Question: I have a navigation that looks like this:

The selected page has an orange arrow which i made it with an png image.My question is can i make that arrow with css/css3?
The code is:
'''
nav ul li {
display: block;
padding: 25px 40px 25px;
}
nav ul li a{
color: #fff;
text-decoration: none;
font-size: 16px;
}
nav ul li.selected a{
color: #ef5a29;
}
nav ul li.selected{
background-image: url('../img/arrow.png');
background-position: right;
background-repeat: no-repeat;
}
'''
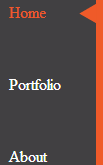
Answer: Using some magic of the ':after' pseudo object, you don't even need to change the html markup =)
You could try something like that:
'''
nav ul li.selected:after{
content:'';
float:right;
width: 0;
height: 0;
border-top: 16px solid transparent;
border-bottom: 16px solid transparent;
border-right: 20px solid #ef5a29;
}
'''
or as I did in the jsfiddle below:
'''
nav ul li.selected a:after{
content:'';
position:absolute;
top:20px;
right:0;
width: 0;
height: 0;
border-top: 16px solid transparent;
border-bottom: 16px solid transparent;
border-right: 20px solid #ef5a29;
}
'''
Note also that I moved the padding from 'li' and added 'display:block' to 'a' for this example.
here is the <URL>